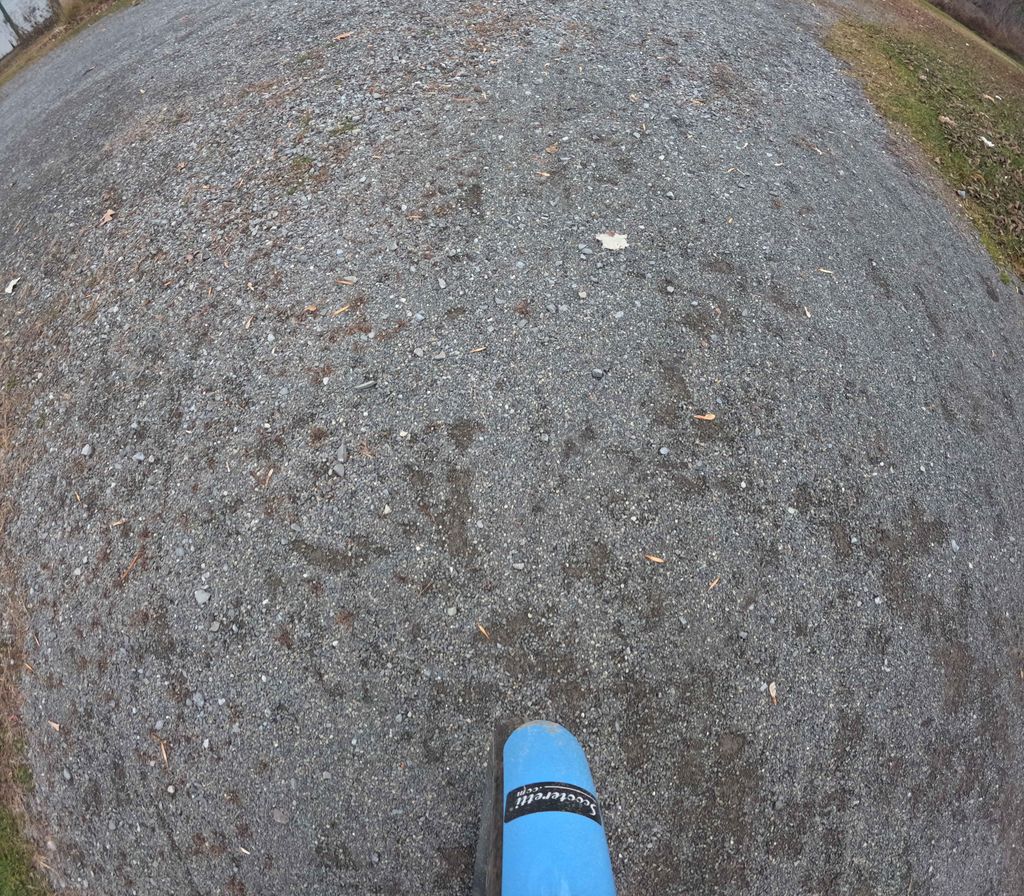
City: ottawa-gatineau